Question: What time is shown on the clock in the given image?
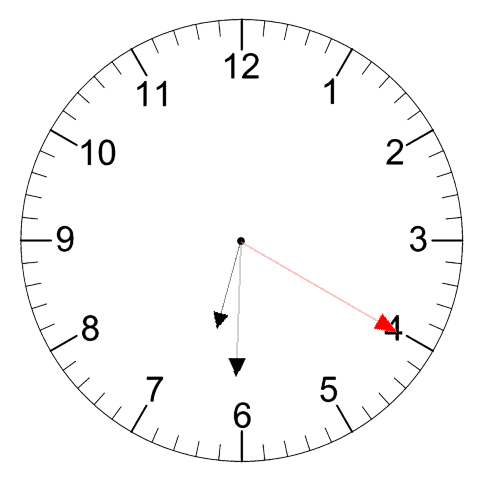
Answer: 06:30:20